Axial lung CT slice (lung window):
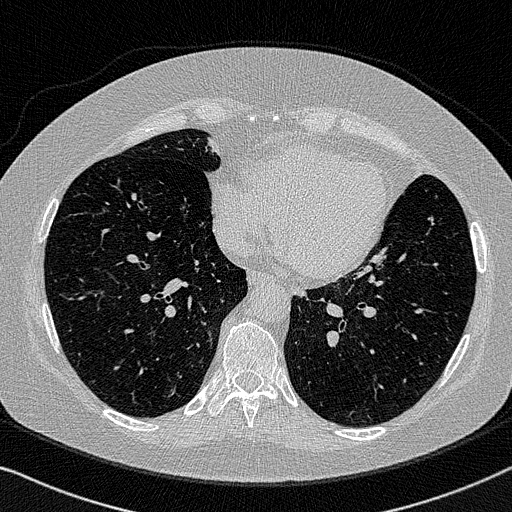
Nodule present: no